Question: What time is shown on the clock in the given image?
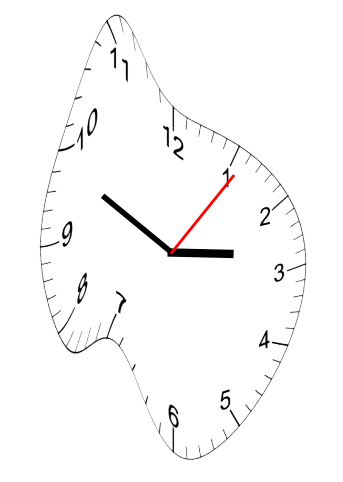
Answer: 02:49:06